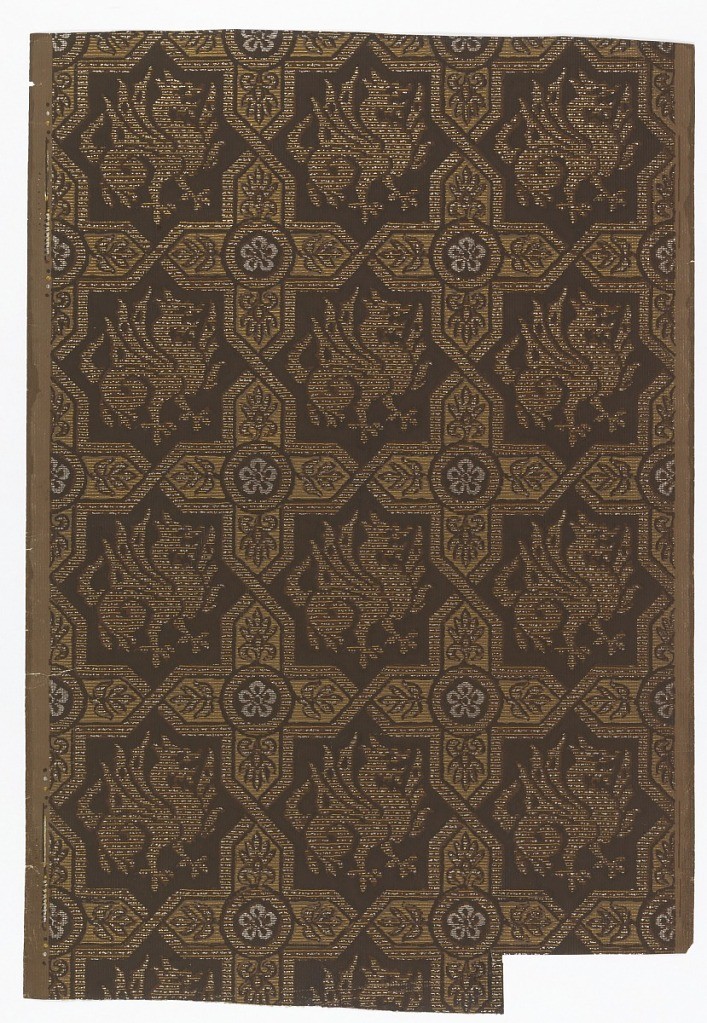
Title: Sidewall
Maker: Paul Balin
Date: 1872
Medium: Block printed on embossed paper
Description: Simulation of medieval textile. Eight-pointed figures enclosing griffins, set apart by foliated crosses with pointed arms. Paper embossed with simulation of weaving. Printed in browns, silver and gold, on brown ground.